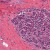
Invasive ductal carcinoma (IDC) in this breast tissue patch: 1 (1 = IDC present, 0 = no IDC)